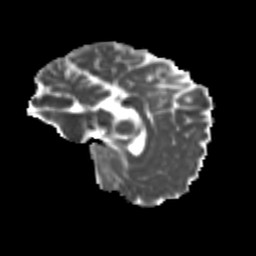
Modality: MD
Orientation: sagittal
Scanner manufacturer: siemens
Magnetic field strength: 3 T
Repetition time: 9.2 s
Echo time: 0.084 s